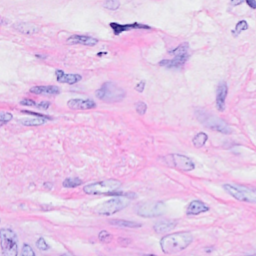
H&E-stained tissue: Breast